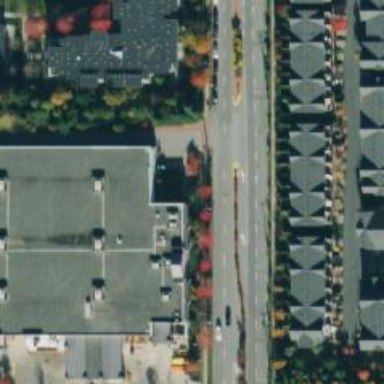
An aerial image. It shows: Secondary road with asphalt surface.